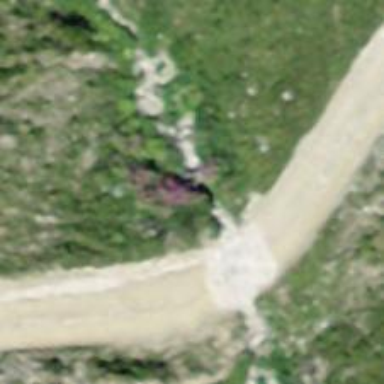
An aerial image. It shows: Culvert tunnel.